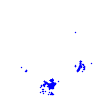
Particle: electron